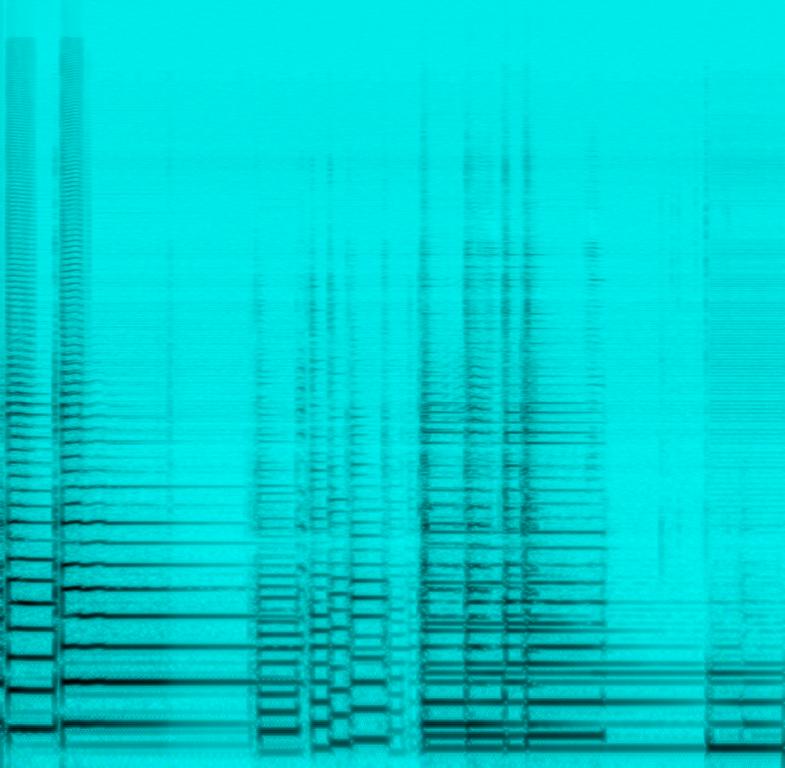
This is a live recording of a guitar being played through a high gain amp. The signal is clean at the beginning and switches to an overdrive or distortion tone. A humming noise is heard when the channel is switched to the distortion channel. There are no other instruments played in this clip apart from one guitar. The guitarist seems to be testing the clean and dirty channels of the guitar amplifier.